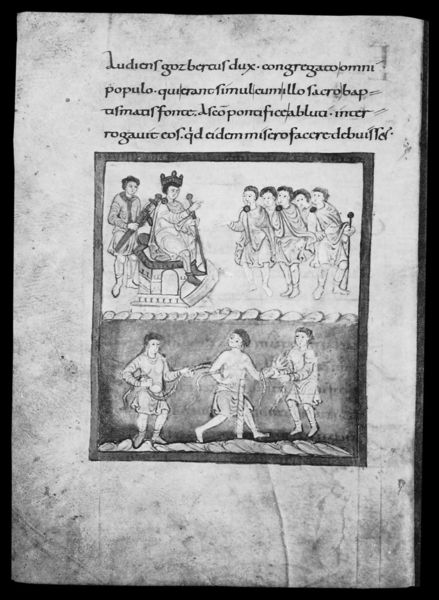
Titel: Kiliansvita
Institution: Hannover, Niedersäschische Landesbibliothek
Schlagwörter: gruppe, männer, schwarz, weiss, zeichnung, diener, krone, schrift, stab, könig, thron, buch, seil, seite, illustration, schwert, text, tron, fessel, latein, buchmalerei, skript, untertan, siete, populo, trion